Interaction volume radius: 10 \u00c5
Interaction volume height: 20 \u00c5
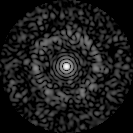
Disorder parameter: 0.8083